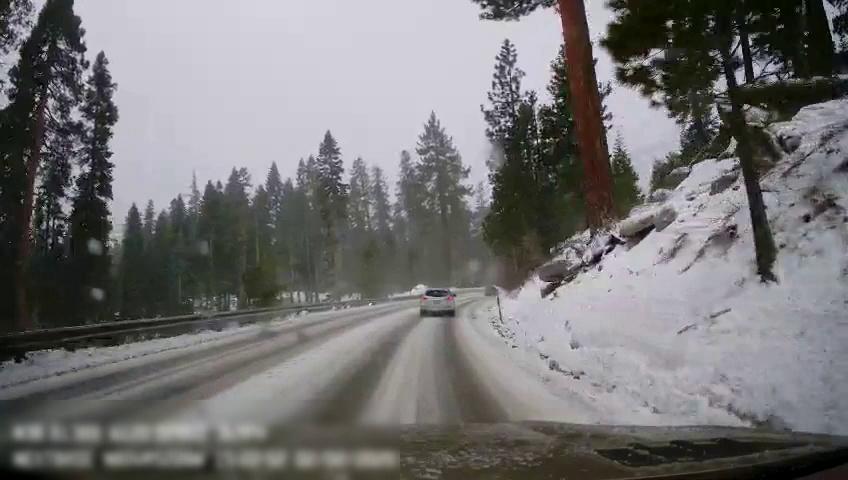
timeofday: Day
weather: Snowy
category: Drivable Space
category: Vehicles | SUV
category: Vehicles | Car